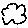
Label: cloud